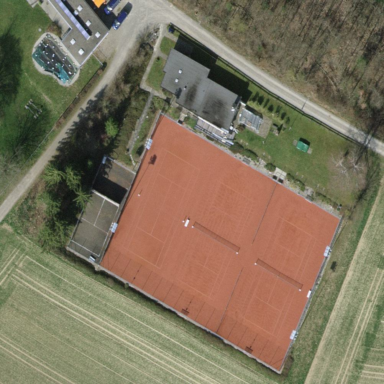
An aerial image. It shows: Sports centre with focus on tennis.